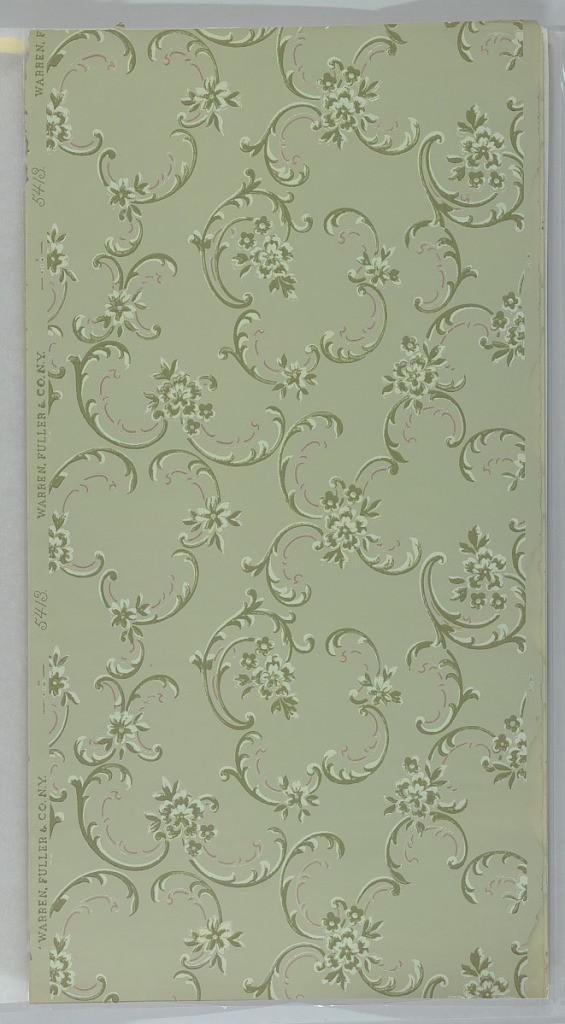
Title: Ceiling paper
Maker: Warren, Fuller and Co.
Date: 1905–1915
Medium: Machine-printed paper, liquid mica
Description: Non directional, foliate scrolls and floral motifs. Printed in green and white on blue-gray ground.